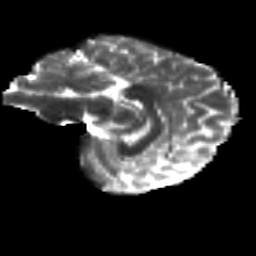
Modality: T2w
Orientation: sagittal
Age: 20
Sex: female
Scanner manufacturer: siemens
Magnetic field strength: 3 T
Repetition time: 8.8 s
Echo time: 0.085 s